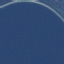
Label: SeaLake